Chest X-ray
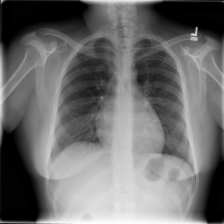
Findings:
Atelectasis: negative
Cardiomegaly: negative
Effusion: negative
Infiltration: negative
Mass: negative
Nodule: negative
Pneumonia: negative
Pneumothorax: negative
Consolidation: negative
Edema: negative
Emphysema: negative
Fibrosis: negative
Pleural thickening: negative
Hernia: negative